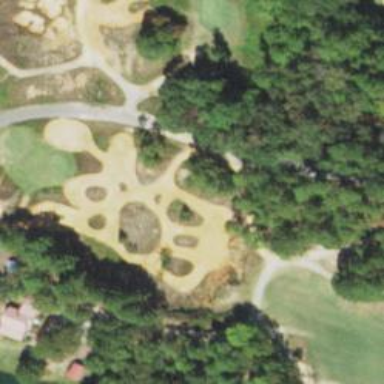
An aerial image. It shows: Path for golf carts.